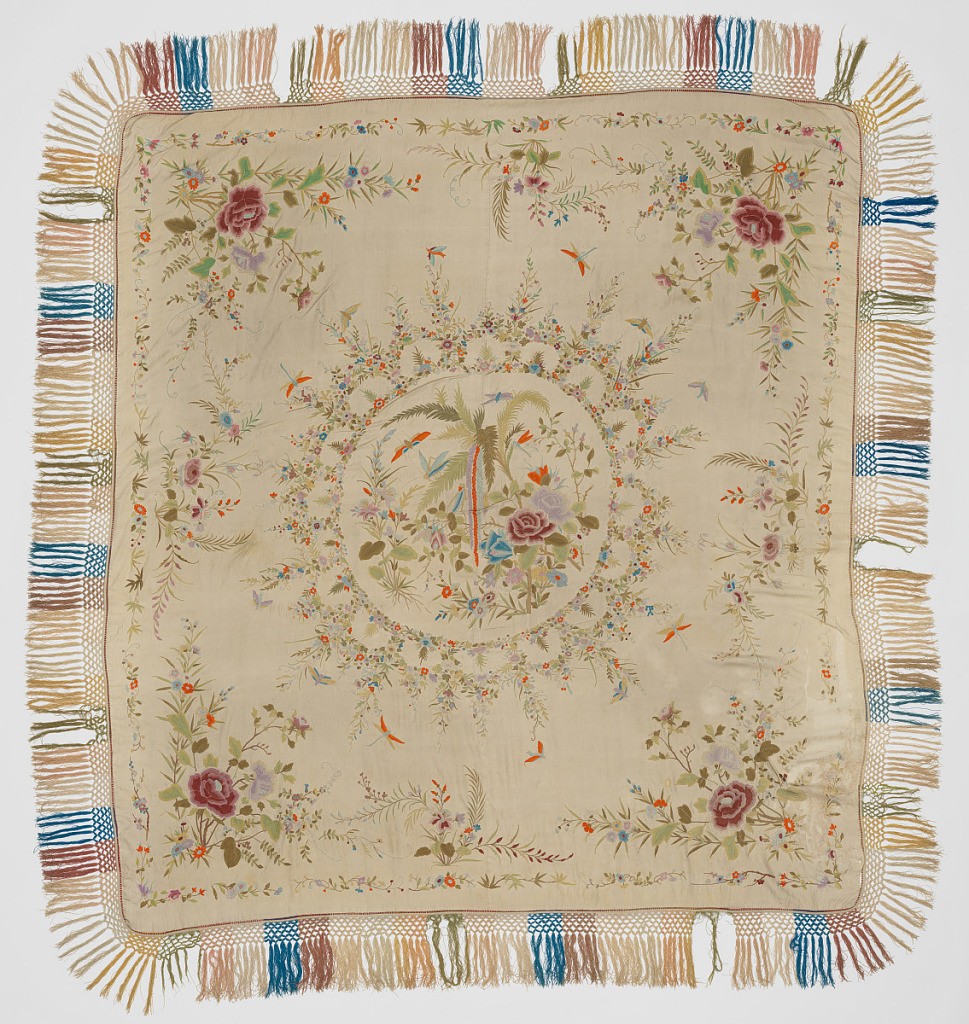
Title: Shawl
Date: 19th century
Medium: silk Technique embroidery in colored silks on white silk, polychrome fringe
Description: Flowers and insects arranged in central and border ornaments. Shawl lined with silk and used as table cover.